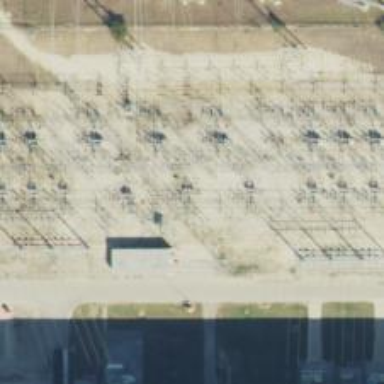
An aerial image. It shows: Switch used for power control.